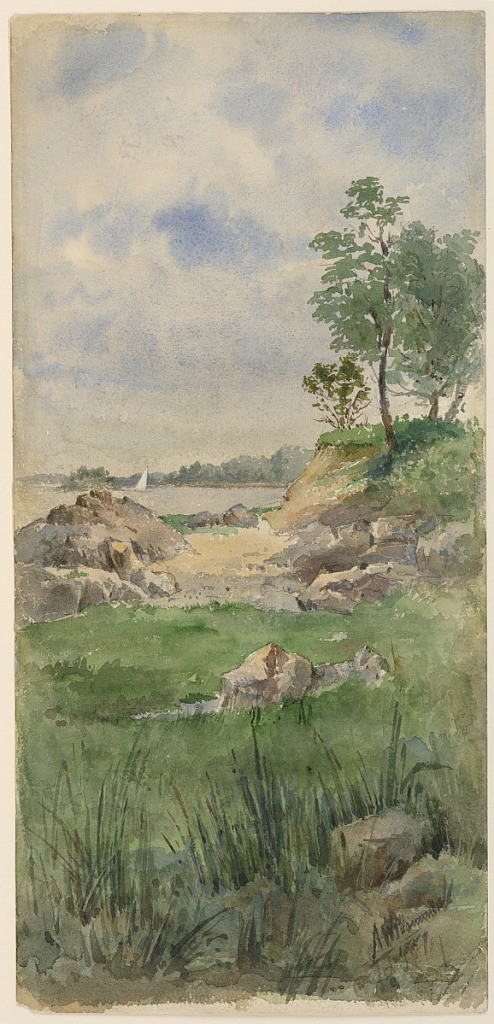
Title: Landscape of Nantucket Island
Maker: Arnold William Brunner, American, 1857–1925
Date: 1887
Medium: Brush and watercolor on paper
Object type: Drawing
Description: Landscape with rocks and trees, in the foreground. A view of a lake with a sailboat in the distance.